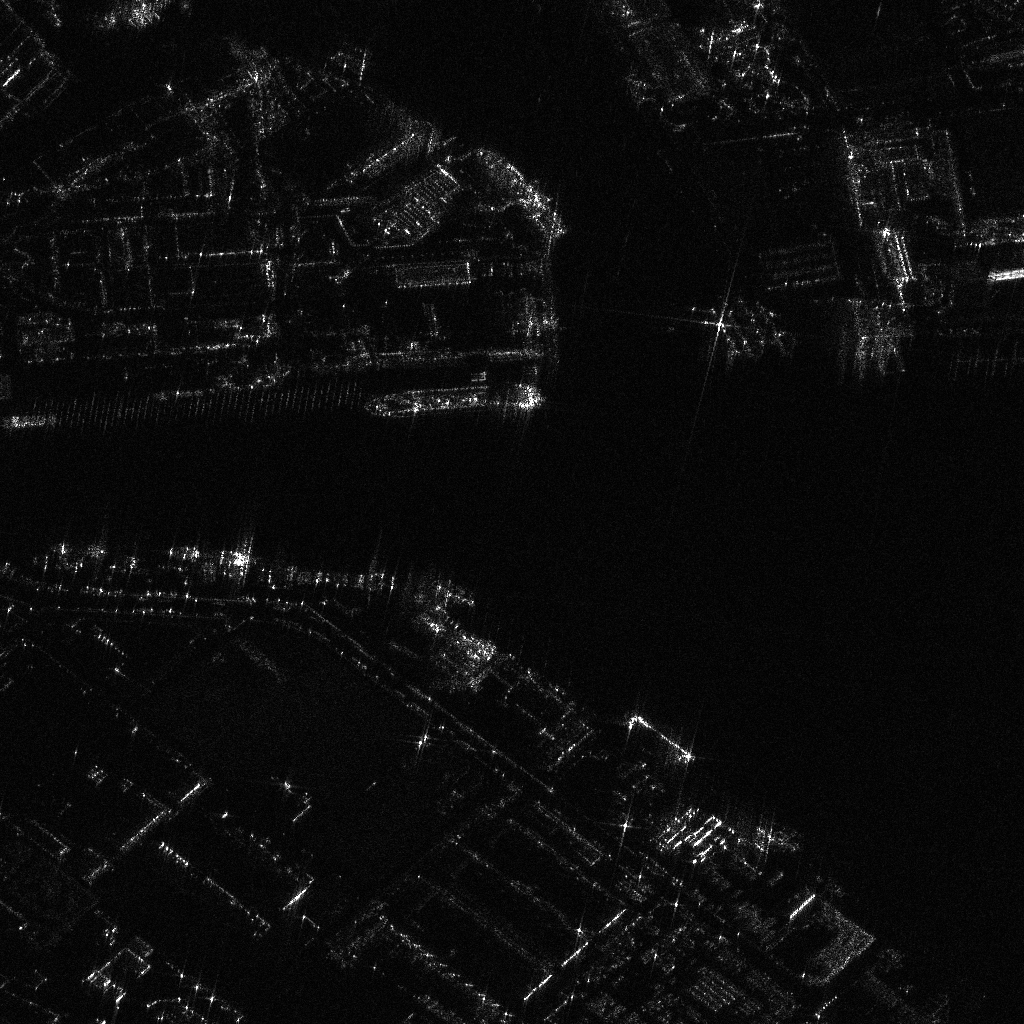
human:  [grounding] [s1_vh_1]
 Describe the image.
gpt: In the satellite image, there is  <ref>2 large container </ref> <box>[[42, 30, 46, 47, 90], [27, 55, 38, 58, 3]]</box> located at center,  <ref>2 large container </ref> <box>[[16, 53, 25, 55, 3], [4, 53, 13, 55, 3]]</box> located at left,  <ref>1 large container </ref> <box>[[60, 70, 68, 73, 39]]</box> located at bottom,  <ref>1 medium container </ref> <box>[[41, 56, 46, 59, 36]]</box> located at center,  <ref>1 medium container </ref> <box>[[1, 38, 3, 43, 86]]</box> located at left,  <ref>1 large container </ref> <box>[[72, 79, 78, 82, 34]]</box> located at bottom right.